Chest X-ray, PA view. Patient: 54 years old, sex F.
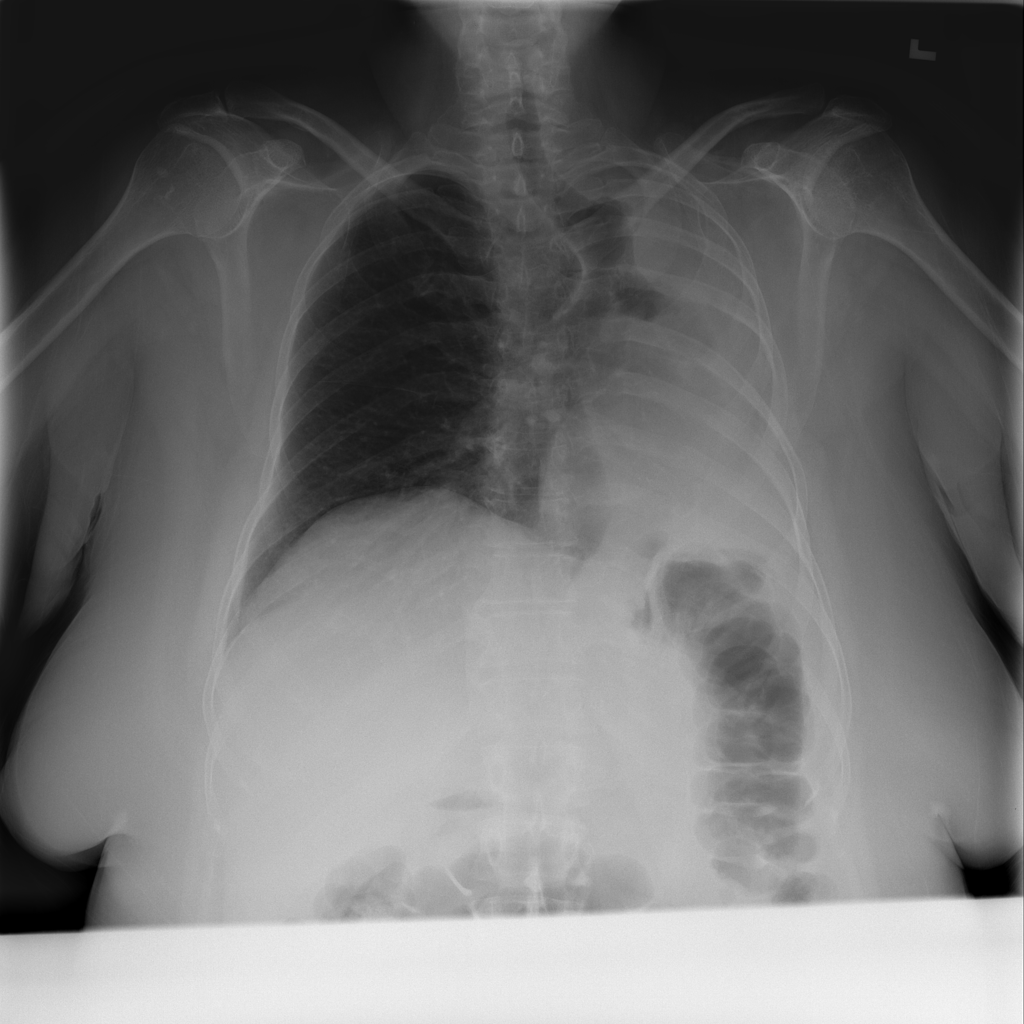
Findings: No Finding